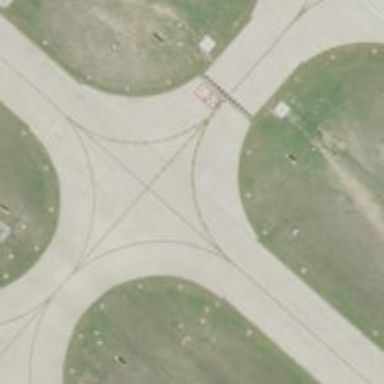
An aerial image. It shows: Image of taxiway at airport.